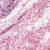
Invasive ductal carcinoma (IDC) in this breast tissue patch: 0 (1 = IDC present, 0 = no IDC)